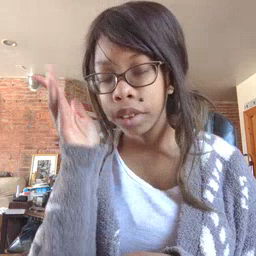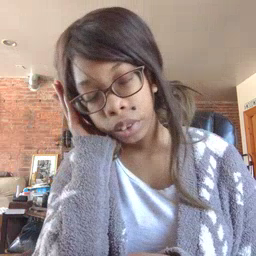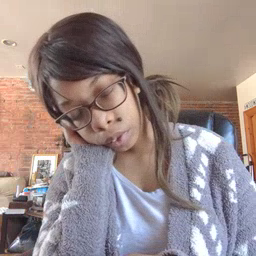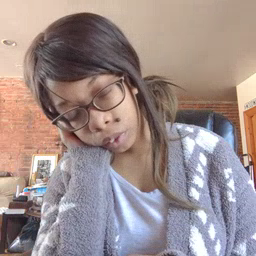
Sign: nap